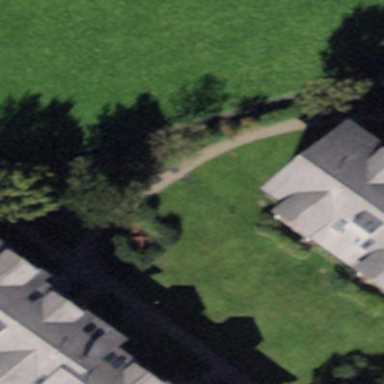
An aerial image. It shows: Lovely park for leisure and relaxation.